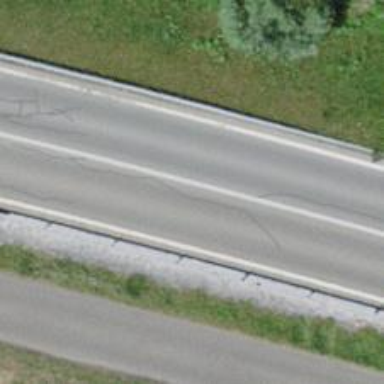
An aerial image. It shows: Trunk motorroad.